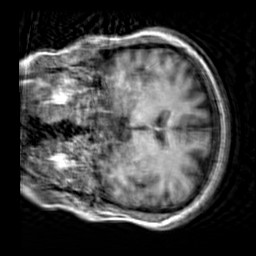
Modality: T1w
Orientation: coronal
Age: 34
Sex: female
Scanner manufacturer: siemens
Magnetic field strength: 3 T
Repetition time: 2.3 s
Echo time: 0.00303 s